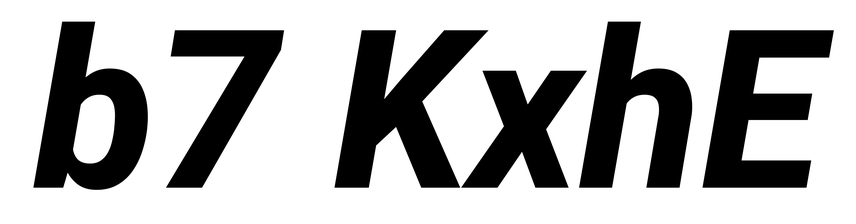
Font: Roboto-Italic_ExtraBold_Italic